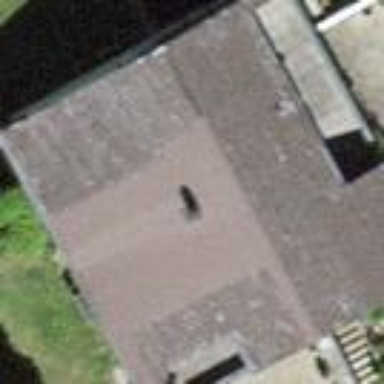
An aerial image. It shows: Building.